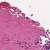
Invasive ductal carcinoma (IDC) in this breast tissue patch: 0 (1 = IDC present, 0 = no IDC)